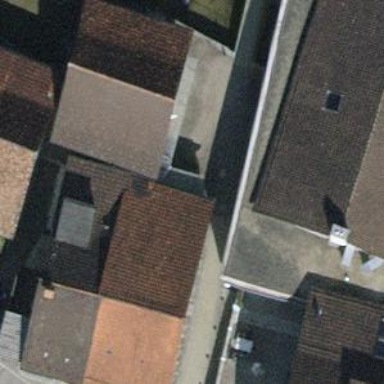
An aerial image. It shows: Terrace building.